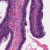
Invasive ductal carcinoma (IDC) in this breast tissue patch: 0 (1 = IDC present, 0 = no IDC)